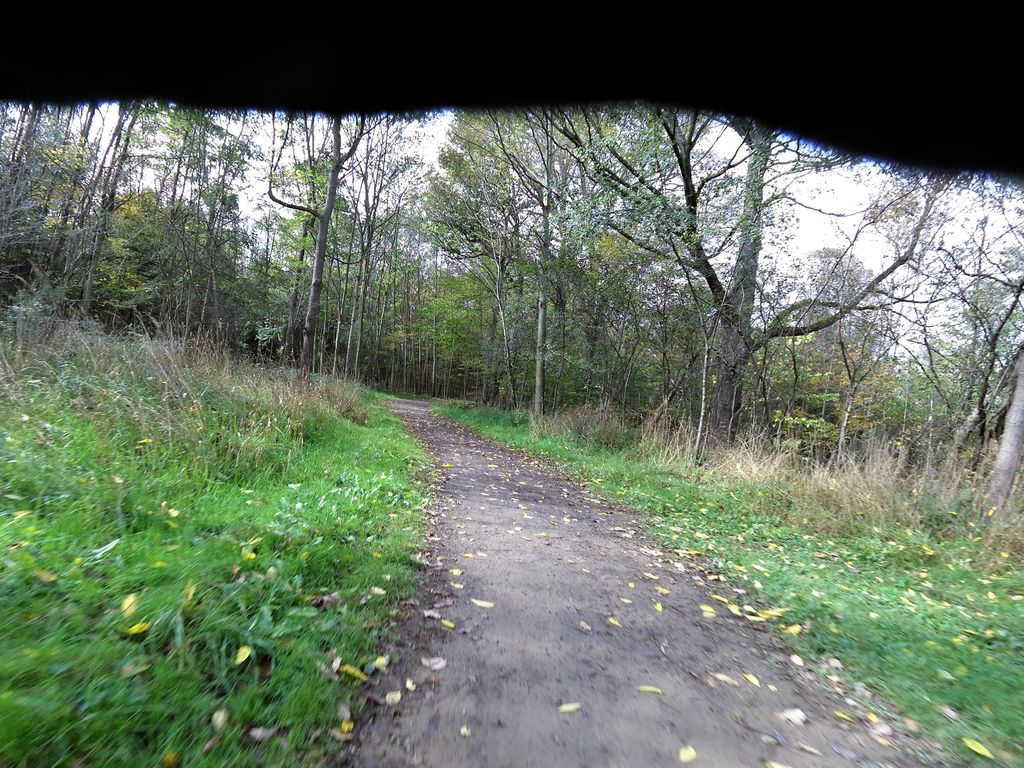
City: hamilton